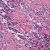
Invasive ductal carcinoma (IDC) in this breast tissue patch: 1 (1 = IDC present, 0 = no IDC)